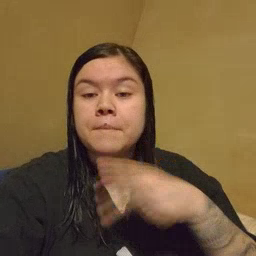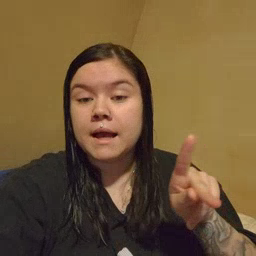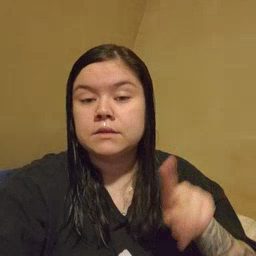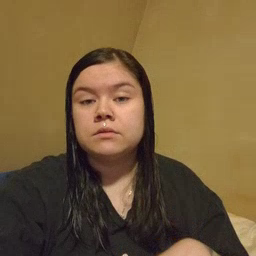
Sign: pen